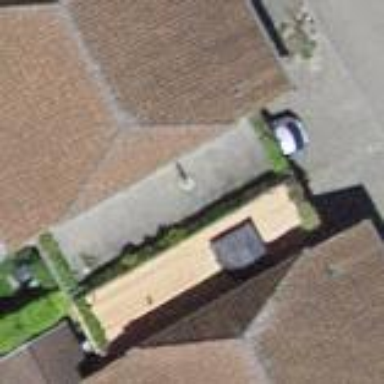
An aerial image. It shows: Residential building.